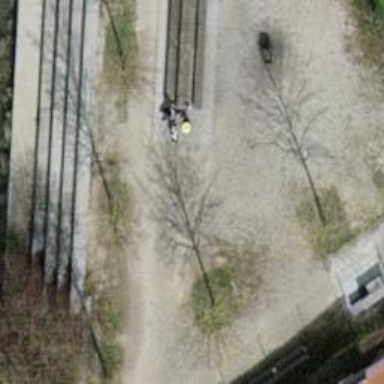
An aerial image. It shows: Picnic table located in leisure land area.